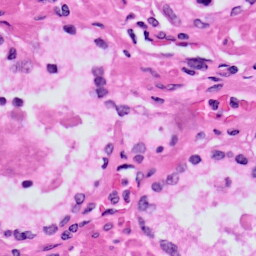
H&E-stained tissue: Prostate